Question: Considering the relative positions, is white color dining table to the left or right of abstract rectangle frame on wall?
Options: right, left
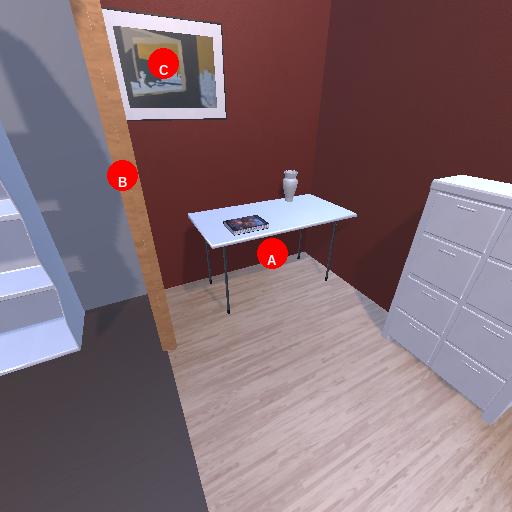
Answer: right